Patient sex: F
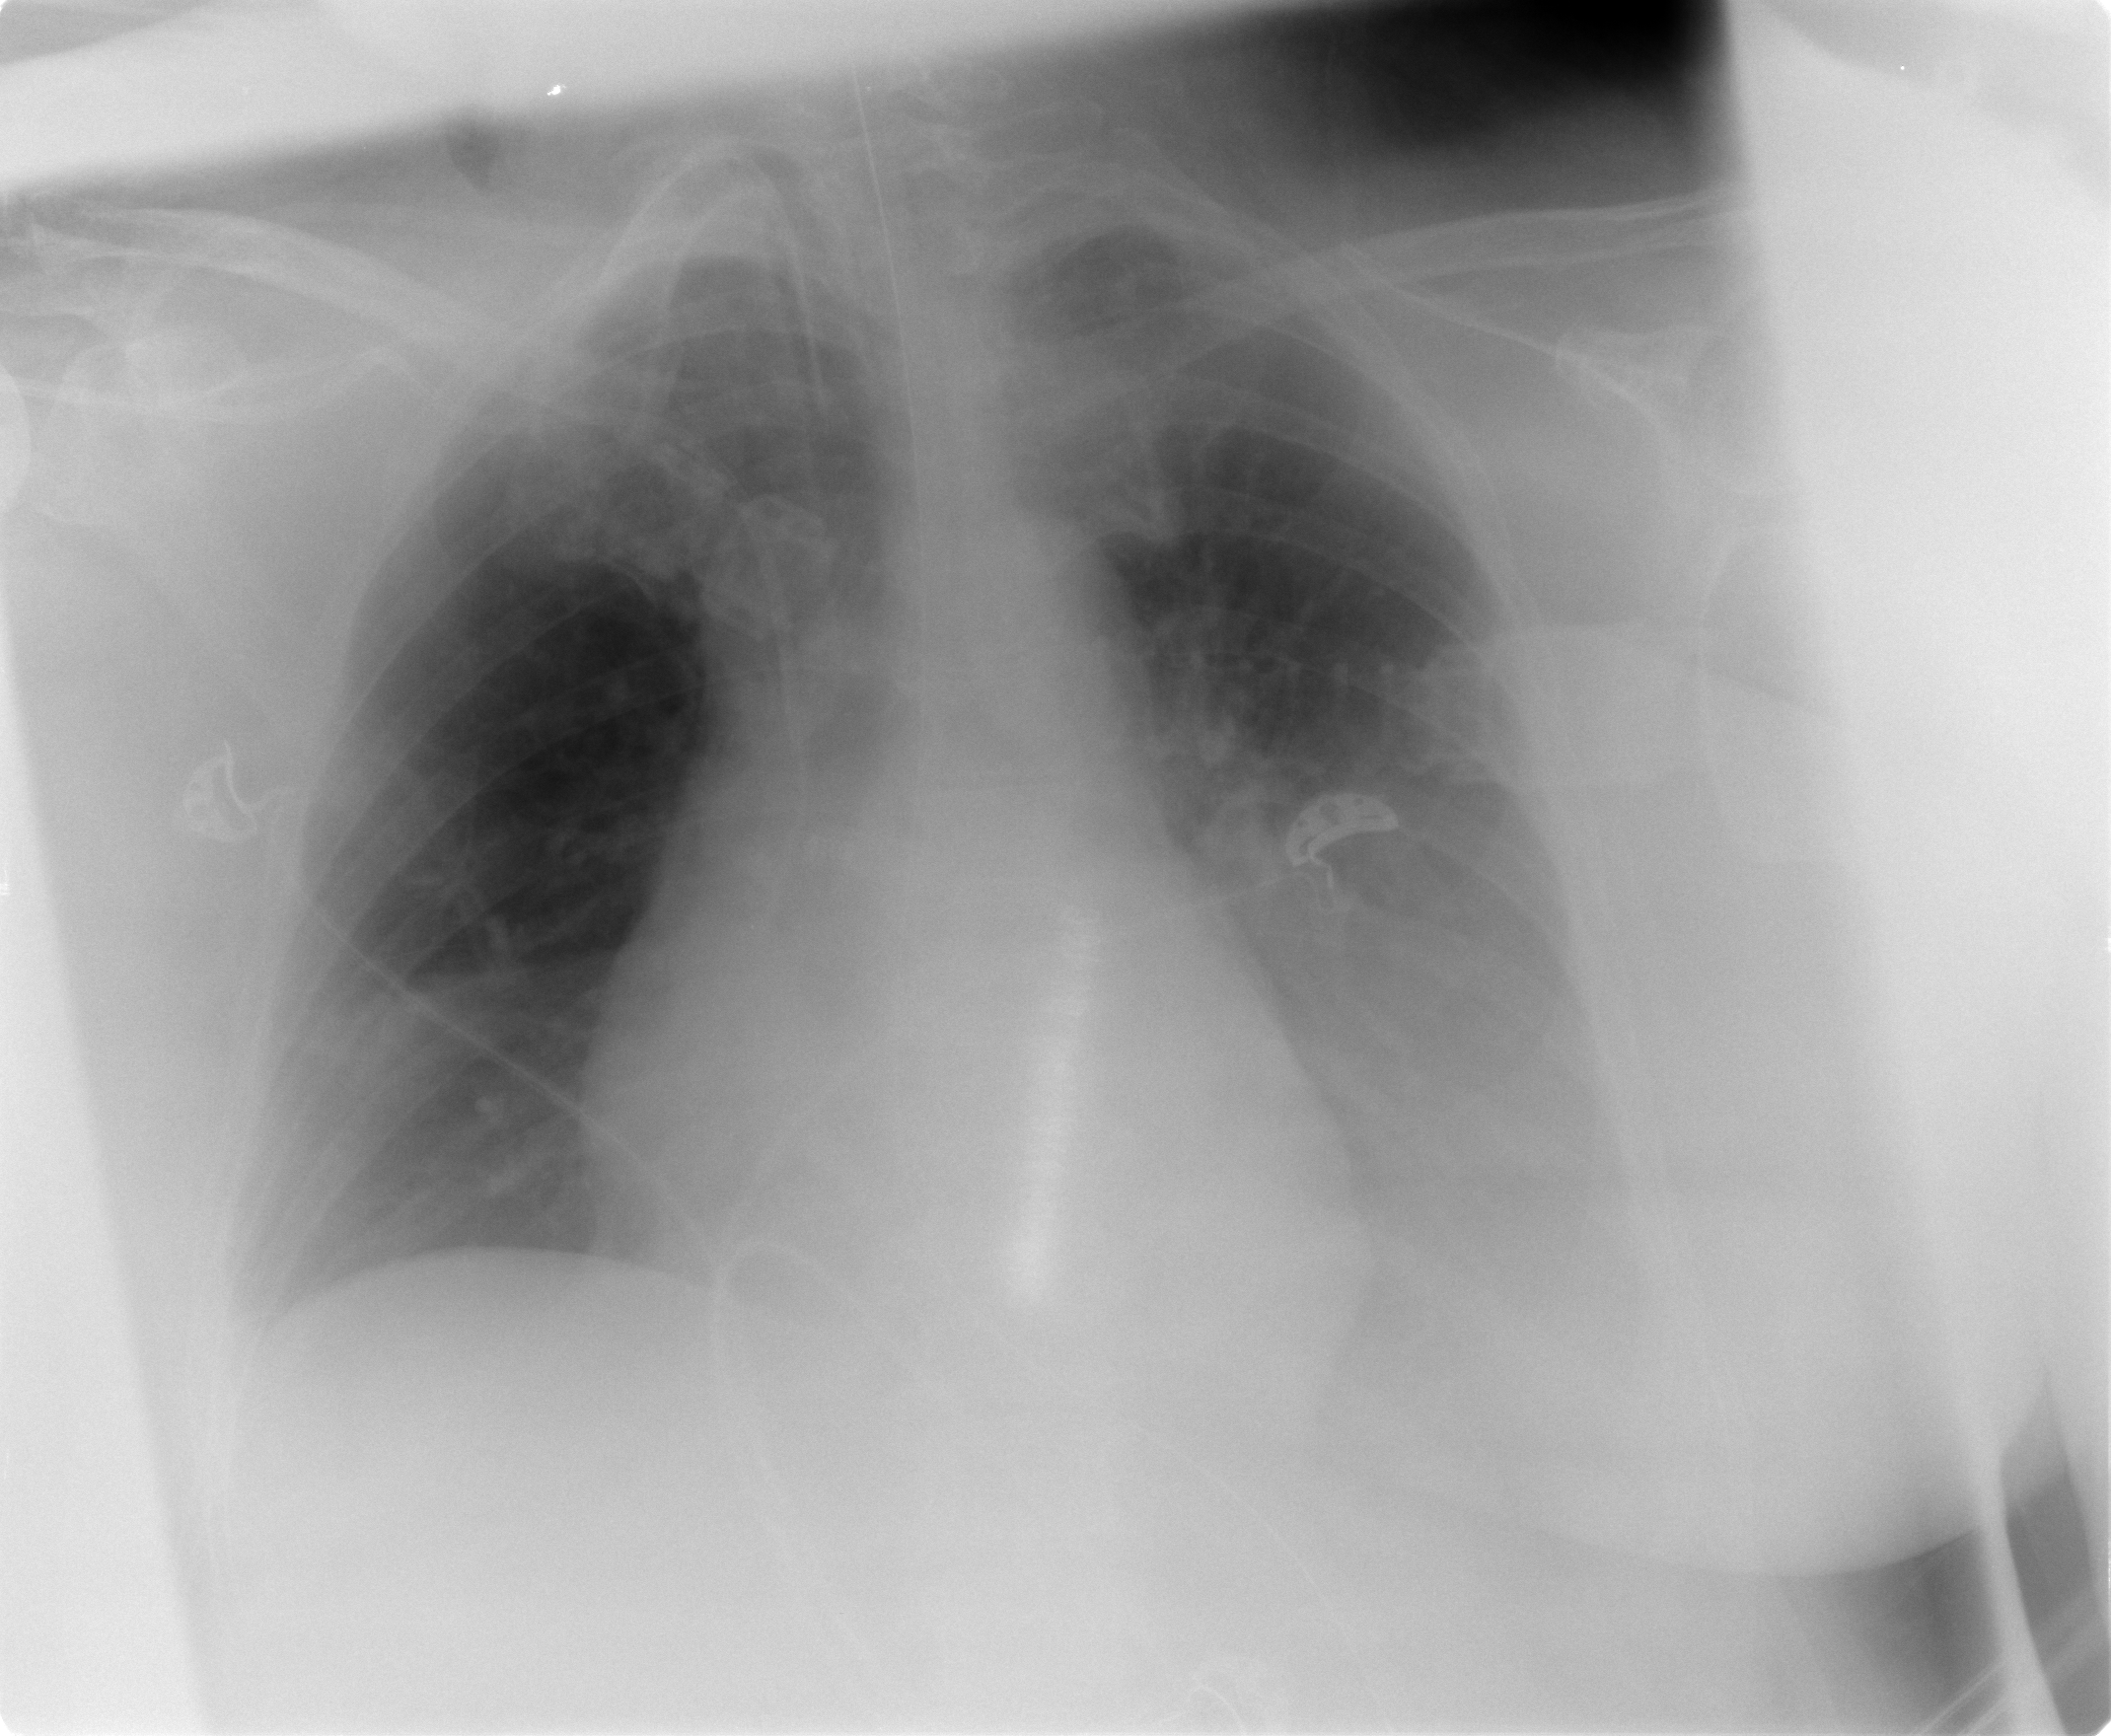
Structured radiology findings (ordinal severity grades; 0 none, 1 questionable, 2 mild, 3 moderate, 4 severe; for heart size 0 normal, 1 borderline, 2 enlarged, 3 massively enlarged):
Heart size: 0
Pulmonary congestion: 0
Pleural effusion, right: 1
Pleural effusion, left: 2
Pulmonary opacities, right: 0
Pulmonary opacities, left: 0
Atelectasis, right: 2
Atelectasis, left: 0